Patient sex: F
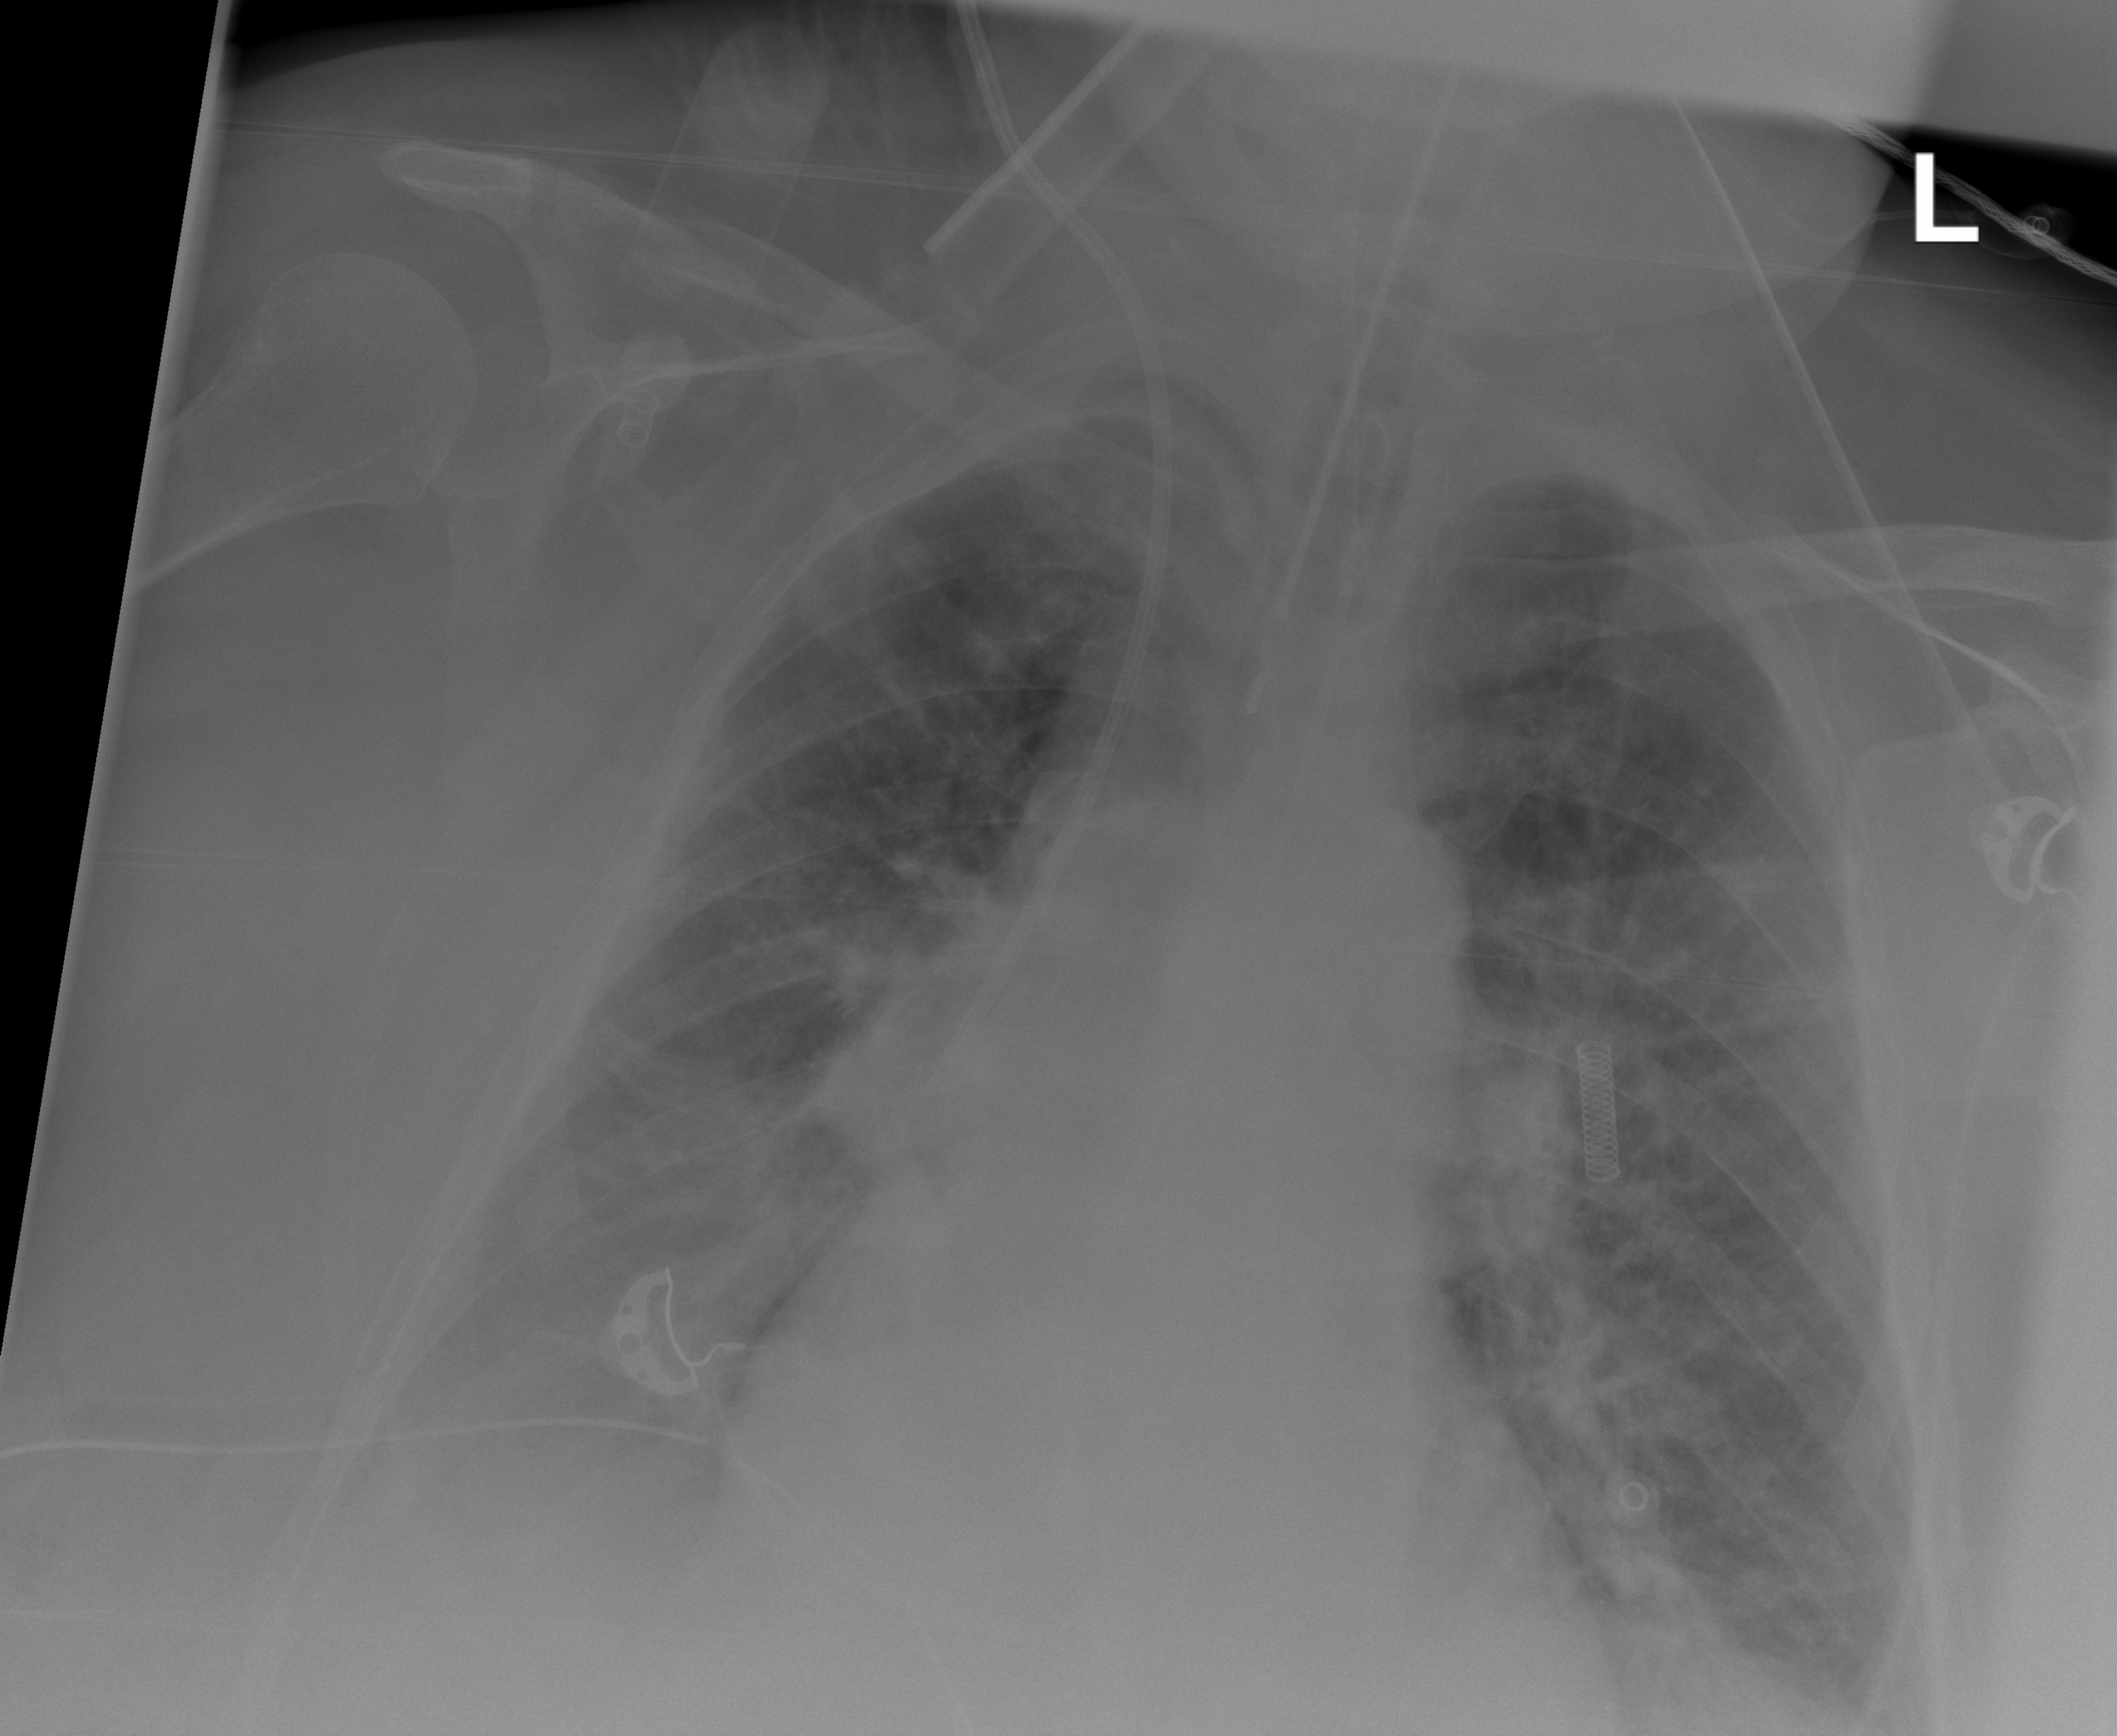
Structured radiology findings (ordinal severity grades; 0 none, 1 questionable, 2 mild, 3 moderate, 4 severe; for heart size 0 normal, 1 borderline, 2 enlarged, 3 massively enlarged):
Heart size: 0
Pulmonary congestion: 2
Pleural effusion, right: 3
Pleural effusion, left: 2
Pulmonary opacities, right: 2
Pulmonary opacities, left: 2
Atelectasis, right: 2
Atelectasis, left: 2